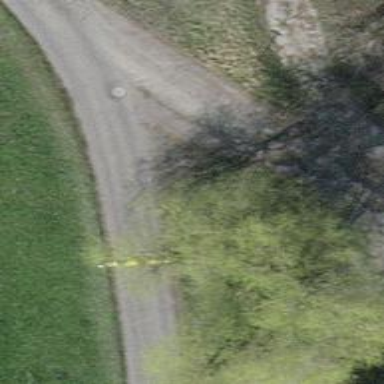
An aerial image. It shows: Well-maintained track road with grade 1 tracktype.